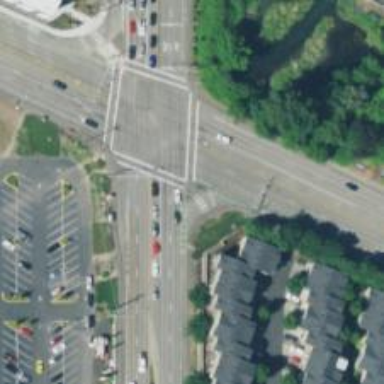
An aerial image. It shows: Footway that serves as traffic island.